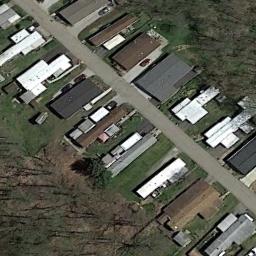
Label: residential